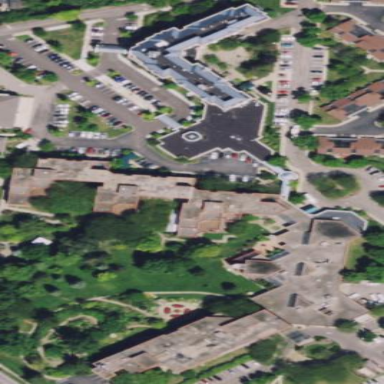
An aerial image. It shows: Building.